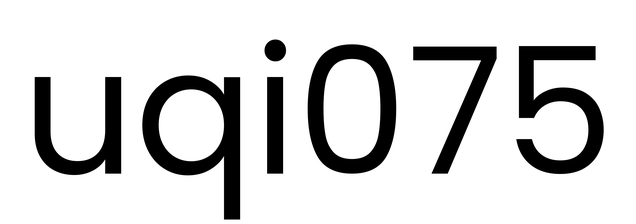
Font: Poppins-Regular